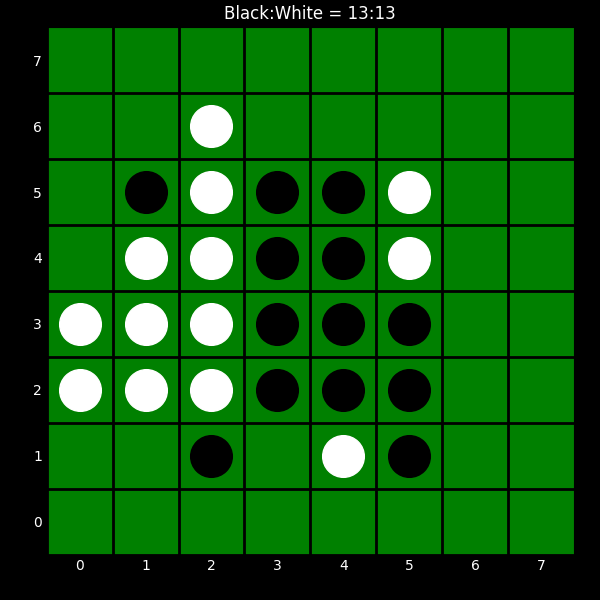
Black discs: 13
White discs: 13